Current action and preconditions to check: trajectory_clear

Your task: For each precondition in the list above, predict whether it will hold at this action.

Consider the current scene as observed from the mobile robot's camera, and analyze the predicted future states of all dynamic agents (e.g., people, animals, vehicles, or any moving entities) within the NEXT SECOND.

IMPORTANT: Only answer "very likely" if you are absolutely certain—based on strong, clear evidence—that a dynamic agent will violate the precondition in the predicted future state. Do NOT answer "very likely" for unlikely, ambiguous, or low-probability risks.

Ask yourself for each precondition: Is there a high probability, with clear and convincing evidence, that the predicted future states of any dynamic agent will interfere with the predicted future state of the currently executing action within the NEXT SECOND, causing that precondition to fail?

Assess the risk level based on these predictions. Use "likely" or "very likely" if motions create a clear risk of interference.

Use "neutral" or "improbable" if agents are nearby but their predicted paths are clearly diverging or non-conflicting.

Failure Risk Categories: "very improbable", "improbable", "neutral", "likely", "very likely"

Answer Format: Output ONLY the probability_of_failure value from these categories: "very improbable", "improbable", "neutral", "likely", "very likely"

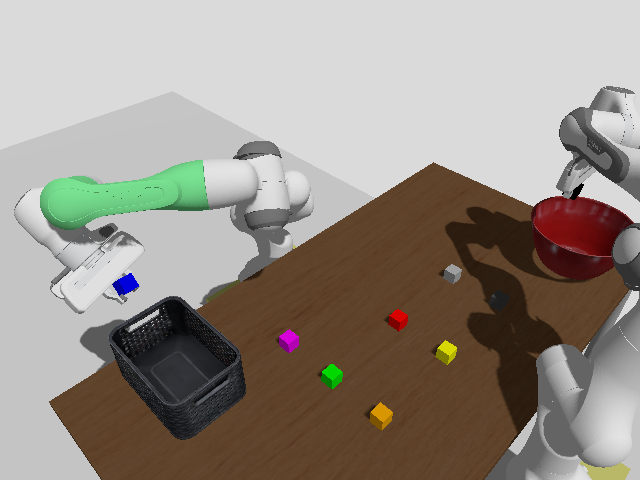

Answer: very improbable